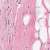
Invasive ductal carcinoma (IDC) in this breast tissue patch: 0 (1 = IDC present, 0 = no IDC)